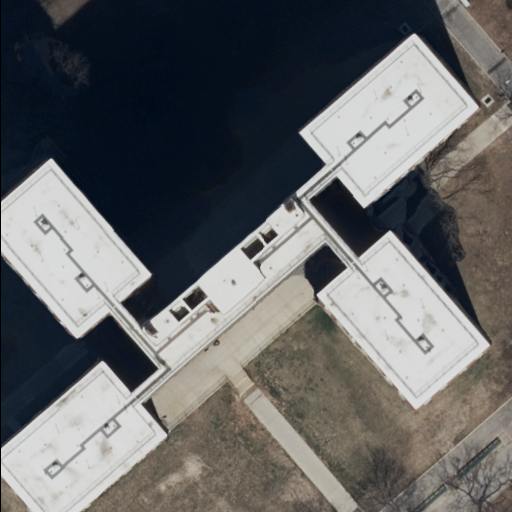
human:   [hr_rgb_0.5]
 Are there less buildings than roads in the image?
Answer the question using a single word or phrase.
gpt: yes

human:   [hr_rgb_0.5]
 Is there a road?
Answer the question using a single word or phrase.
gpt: yes

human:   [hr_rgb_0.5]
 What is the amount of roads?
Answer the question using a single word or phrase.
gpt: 2

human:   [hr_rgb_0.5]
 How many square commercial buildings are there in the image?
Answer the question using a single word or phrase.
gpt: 0

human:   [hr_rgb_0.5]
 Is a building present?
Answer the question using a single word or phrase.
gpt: yes

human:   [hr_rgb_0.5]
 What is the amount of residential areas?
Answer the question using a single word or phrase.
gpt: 1

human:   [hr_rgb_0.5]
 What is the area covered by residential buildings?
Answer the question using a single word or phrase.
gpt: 29m2

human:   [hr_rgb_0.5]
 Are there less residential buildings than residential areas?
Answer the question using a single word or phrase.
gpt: no

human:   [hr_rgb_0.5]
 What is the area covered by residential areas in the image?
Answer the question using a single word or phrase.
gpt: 477m2

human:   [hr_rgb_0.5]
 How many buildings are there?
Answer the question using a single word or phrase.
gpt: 1

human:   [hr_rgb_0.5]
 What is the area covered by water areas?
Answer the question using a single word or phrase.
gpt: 0m2

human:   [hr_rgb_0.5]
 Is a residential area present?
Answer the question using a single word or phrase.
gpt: yes

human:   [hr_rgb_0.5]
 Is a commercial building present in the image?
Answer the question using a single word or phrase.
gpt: no

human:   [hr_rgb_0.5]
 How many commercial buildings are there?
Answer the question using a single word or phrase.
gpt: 0

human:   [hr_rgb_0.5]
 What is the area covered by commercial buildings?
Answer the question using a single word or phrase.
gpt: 0m2

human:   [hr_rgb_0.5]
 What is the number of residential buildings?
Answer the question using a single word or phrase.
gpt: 1

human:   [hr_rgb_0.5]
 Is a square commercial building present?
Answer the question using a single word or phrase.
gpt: no

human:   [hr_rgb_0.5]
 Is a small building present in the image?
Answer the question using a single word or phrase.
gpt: yes

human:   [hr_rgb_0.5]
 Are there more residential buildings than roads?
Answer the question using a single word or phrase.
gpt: no

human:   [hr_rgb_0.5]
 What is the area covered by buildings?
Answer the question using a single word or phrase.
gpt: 29m2

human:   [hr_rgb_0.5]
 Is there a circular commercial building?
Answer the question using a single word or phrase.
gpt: no

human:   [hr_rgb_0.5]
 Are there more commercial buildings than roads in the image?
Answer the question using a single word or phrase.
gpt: no

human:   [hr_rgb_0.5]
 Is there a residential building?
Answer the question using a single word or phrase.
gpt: yes

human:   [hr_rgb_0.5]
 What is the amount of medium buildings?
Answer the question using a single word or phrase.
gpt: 0

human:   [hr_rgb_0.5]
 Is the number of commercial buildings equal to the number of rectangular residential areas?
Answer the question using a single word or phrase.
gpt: no

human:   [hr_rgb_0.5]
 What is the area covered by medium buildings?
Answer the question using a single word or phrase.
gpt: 0m2

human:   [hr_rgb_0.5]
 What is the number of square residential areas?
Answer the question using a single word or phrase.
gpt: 0

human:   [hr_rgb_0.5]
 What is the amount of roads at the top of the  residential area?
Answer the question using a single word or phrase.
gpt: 0

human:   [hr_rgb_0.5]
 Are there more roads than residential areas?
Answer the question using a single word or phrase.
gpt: yes

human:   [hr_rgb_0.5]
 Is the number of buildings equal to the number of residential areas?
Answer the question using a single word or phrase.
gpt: yes

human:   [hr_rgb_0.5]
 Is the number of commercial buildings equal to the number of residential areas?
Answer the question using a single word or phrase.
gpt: no

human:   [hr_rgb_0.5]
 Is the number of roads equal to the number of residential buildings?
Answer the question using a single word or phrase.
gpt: no

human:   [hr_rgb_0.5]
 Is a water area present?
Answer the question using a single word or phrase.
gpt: no

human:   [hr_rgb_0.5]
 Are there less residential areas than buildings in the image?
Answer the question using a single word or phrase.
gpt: no

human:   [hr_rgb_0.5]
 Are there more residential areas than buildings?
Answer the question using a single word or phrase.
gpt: no

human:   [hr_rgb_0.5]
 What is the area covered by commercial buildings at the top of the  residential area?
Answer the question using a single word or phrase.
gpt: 0m2

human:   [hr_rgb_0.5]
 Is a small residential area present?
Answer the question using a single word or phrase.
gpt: no

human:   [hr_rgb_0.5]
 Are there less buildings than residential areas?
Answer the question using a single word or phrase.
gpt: no

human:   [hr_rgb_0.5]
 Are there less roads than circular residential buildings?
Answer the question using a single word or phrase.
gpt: no

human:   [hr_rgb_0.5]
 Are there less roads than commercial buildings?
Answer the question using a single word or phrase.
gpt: no

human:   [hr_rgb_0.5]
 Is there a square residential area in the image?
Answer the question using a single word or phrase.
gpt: no

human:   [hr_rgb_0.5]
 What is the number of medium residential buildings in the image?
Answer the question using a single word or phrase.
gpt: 0

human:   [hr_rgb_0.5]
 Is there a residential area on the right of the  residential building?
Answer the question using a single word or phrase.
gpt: yes

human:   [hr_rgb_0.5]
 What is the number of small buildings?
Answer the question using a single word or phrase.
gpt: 1

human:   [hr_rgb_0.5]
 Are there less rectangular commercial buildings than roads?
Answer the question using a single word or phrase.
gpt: yes

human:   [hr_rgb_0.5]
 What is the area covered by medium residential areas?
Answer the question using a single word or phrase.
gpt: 477m2

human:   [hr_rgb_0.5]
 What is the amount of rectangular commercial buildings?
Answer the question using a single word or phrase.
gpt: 0

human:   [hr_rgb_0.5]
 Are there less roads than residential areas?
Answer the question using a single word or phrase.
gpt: no

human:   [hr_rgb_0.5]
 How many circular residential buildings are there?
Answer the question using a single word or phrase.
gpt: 0

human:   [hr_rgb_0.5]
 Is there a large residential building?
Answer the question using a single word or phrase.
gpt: no

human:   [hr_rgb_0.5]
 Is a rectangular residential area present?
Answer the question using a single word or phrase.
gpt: yes

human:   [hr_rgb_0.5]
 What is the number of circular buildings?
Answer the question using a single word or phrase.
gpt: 0

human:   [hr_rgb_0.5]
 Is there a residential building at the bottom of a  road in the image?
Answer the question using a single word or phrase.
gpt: yes

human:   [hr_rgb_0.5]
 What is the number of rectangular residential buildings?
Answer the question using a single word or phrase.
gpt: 1

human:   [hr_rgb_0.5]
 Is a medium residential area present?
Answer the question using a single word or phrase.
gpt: yes

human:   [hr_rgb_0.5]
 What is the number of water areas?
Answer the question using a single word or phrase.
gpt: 0

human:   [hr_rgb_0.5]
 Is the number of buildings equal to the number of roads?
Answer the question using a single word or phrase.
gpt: no

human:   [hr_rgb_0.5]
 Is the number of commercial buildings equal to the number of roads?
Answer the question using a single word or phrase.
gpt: no

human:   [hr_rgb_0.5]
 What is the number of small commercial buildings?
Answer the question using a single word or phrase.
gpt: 0

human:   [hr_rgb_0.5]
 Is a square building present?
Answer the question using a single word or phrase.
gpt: no

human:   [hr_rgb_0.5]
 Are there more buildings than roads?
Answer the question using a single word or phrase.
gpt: no

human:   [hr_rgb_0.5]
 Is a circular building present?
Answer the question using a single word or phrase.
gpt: no

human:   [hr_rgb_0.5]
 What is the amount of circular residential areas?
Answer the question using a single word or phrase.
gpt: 0

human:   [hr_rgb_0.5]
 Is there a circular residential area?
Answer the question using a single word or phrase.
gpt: no